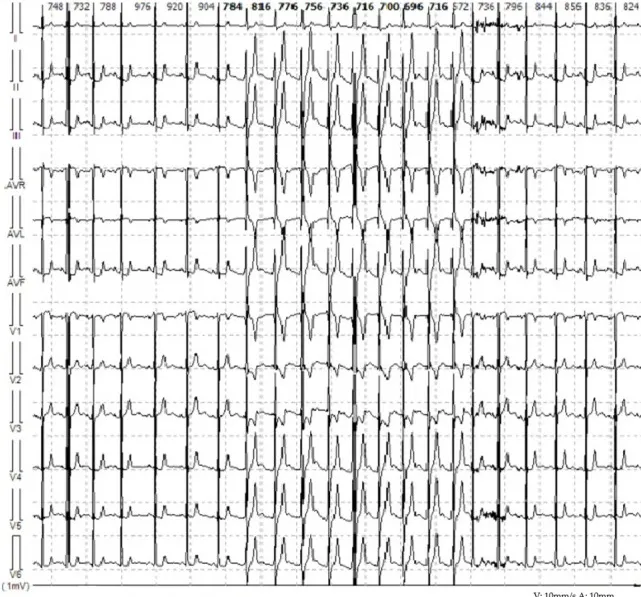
(B) Representative ECG from telemonitoring. Unstable episodes of the monomorphic idioventricular rhythm with frequency of 81 bpm are observed.
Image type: electrography (ekg)